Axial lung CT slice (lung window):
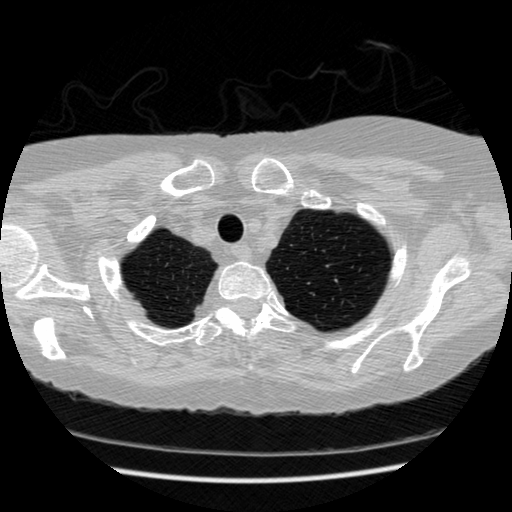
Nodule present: no